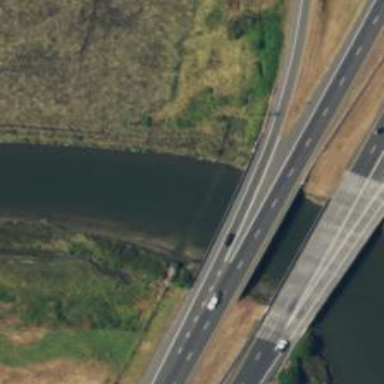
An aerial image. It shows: Bridge over motorway_link.